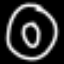
Label: donut